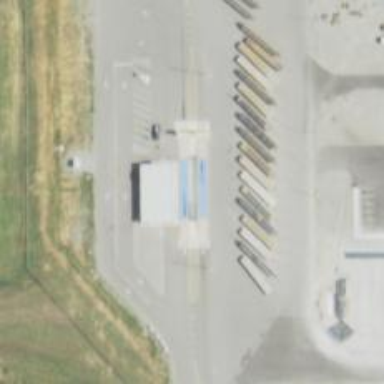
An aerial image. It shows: Weighbridge facility.